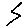
Label: zigzag